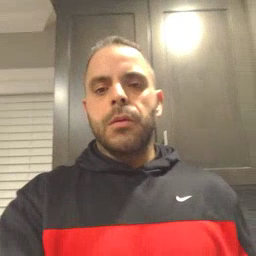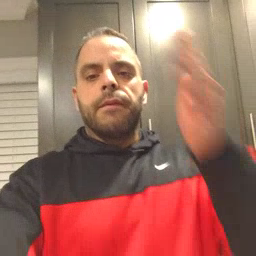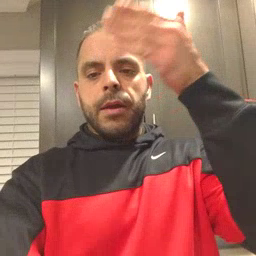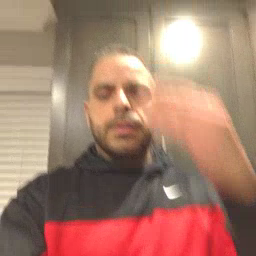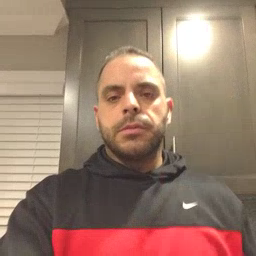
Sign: flag